Question: I have a '<ul>' list on my website that contains some sub menus. It is structured in this way:
'''
<div id="cssmenu">
<ul>
<li class='active'><a href='index.html'><span>Home</span></a></li>
<li class='has-sub'><a href='#'><span>RNG</span></a>
<ul>
<li><a href='#'><span>menu 1</span></a></li>
<li><a href='#'><span>menu 1</span></a></li>
<li class='last'><a href='#'><span>menu 1</span></a></li>
</ul>
</li>
<li class='has-sub'><a href='#'><span>Altro</span></a>
<ul>
<li><a href='#'><span>kldajofa</span></a></li>
<li class='last'><a href='#'><span>Altro12</span></a></li>
</ul>
</li>
<li class='last'><a href='#'><span>Contact</span></a></li>
</ul>
</div>
'''
I have 4 '<li>' as you can see and I'd like to see them center-aligned with the width of the screen, but I don't know how to do it.
You can see a <URL> here that contains the CSS too. How can center align the names I have on my menu?

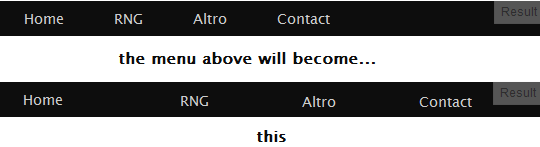
Answer: Assuming there are only 4 'li' - as in the example, set 'width:25%'.
<URL>
'''
#cssmenu li {
float: left;
padding: 0px;
width: 25%;
}
'''

I made a minor update so that the sub-nav menu items are also 25%..
<URL>
There were set to 'width:225px;'.
'''
#cssmenu li ul {
width: 25%;
}
'''